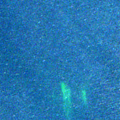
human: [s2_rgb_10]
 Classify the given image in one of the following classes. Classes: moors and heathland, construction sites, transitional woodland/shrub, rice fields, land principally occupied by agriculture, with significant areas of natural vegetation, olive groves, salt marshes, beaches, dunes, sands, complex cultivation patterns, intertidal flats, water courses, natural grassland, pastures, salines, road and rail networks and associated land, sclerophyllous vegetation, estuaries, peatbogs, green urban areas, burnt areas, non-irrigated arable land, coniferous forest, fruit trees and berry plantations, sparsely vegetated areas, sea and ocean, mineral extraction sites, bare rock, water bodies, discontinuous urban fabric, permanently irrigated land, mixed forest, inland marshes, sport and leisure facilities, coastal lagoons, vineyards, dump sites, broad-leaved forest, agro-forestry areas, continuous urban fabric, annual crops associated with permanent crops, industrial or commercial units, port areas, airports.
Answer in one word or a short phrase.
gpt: sea and ocean